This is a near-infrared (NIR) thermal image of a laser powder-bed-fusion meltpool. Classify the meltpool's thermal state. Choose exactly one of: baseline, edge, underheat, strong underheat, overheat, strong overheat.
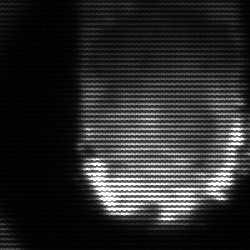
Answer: baseline